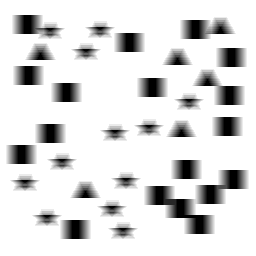
Squares: 18
Triangles: 6
Stars: 12
Total shapes: 36